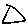
Label: triangle